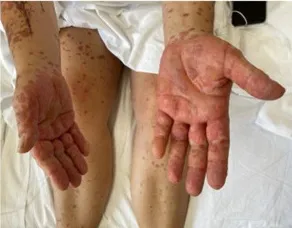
Skin process dynamics. (A) On the day of etanercept administration, the facial area with maculopapular rashes prone to confluence and hemorrhagic rashes were visible on the skin in the area of the red border of the lips.
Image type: medical_photograph (skin_photograph)